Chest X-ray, AP view. Patient: 20 years old, sex M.
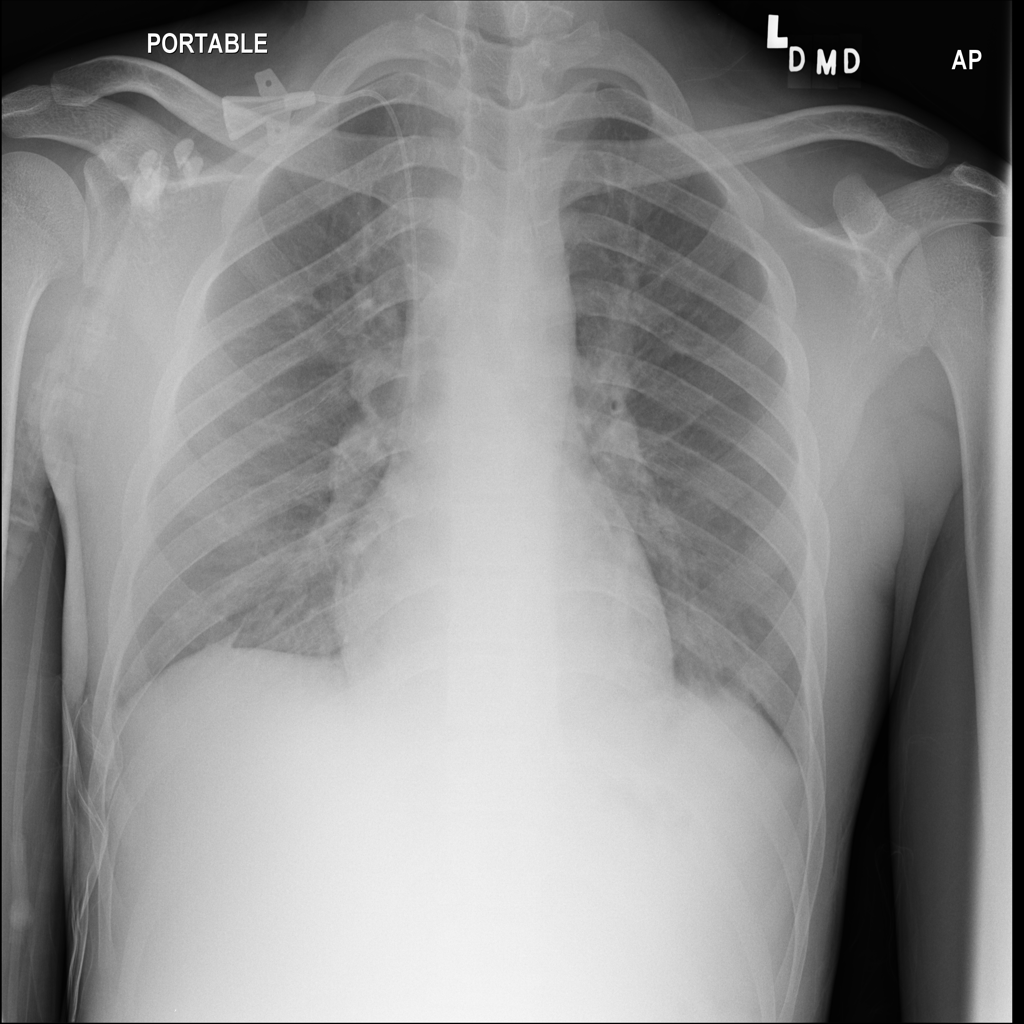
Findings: Effusion